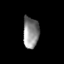
Tissue: skin
Cell type: Epithelial cells
Senescence score: 0.6765
Nuclear area (px): 481
Mean DAPI intensity: 138.056